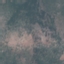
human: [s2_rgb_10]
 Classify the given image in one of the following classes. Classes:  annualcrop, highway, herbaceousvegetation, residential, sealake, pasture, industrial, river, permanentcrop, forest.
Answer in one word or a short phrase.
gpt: HerbaceousVegetation